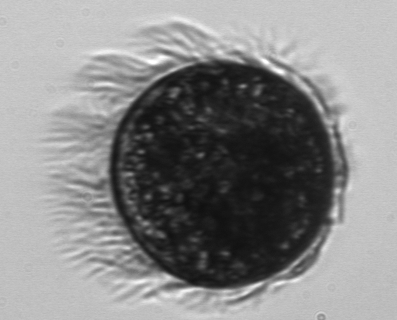
Label: Pelagostrobilidium